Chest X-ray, PA view. Patient: 28 years old, sex F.
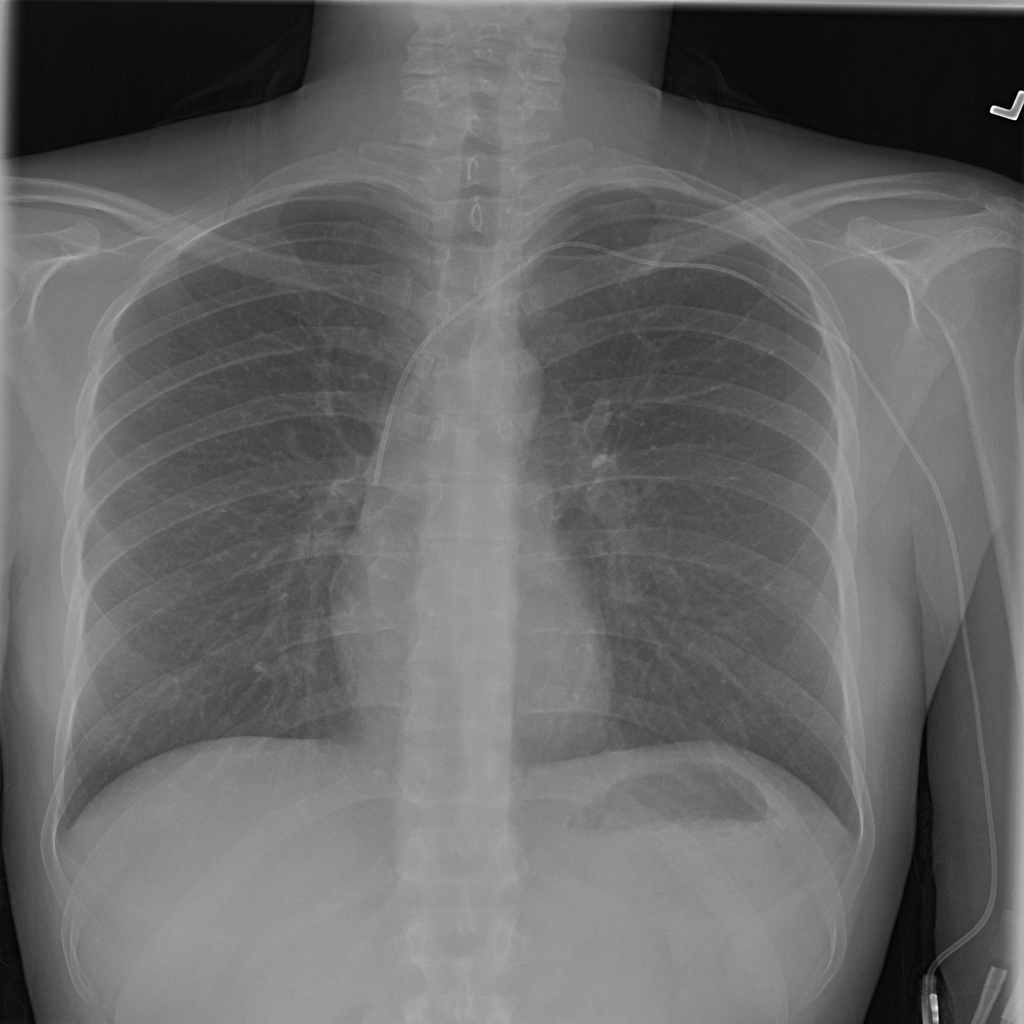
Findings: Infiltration